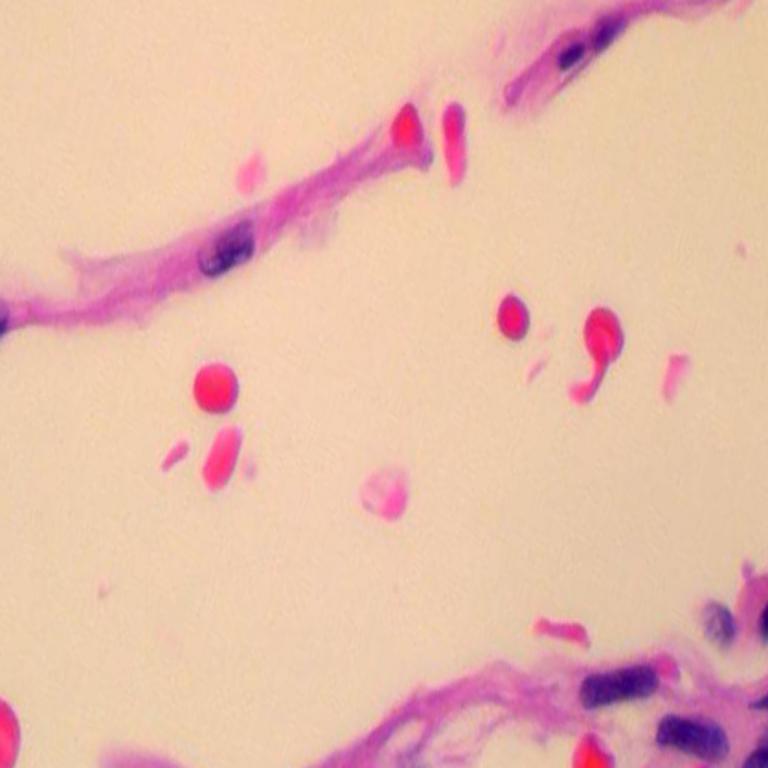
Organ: lung
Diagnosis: benign